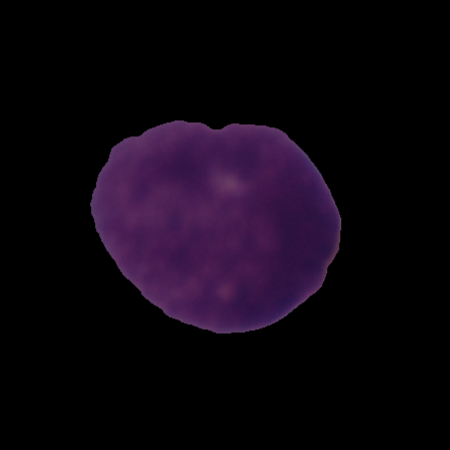
Label: cancer